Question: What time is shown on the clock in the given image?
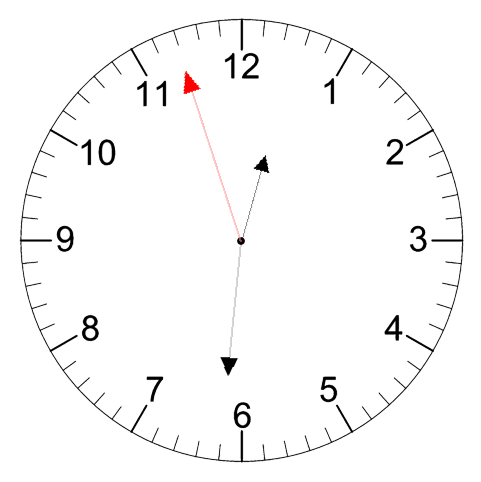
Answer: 12:30:57